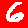
Digit: 6